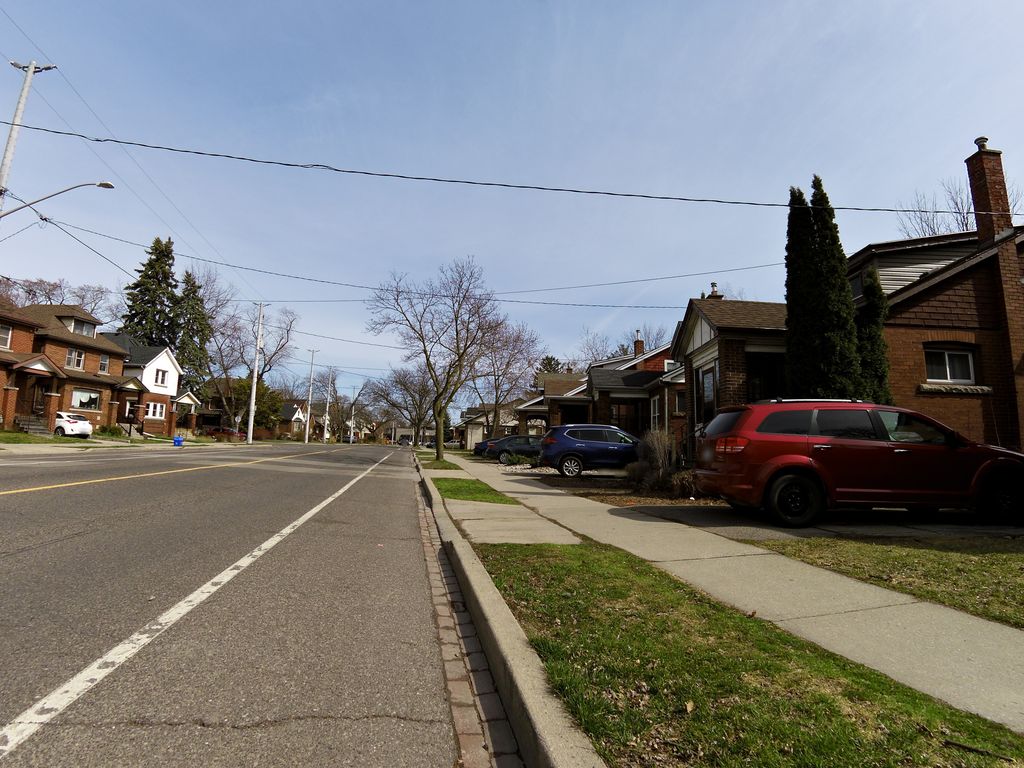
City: hamilton